Interaction volume radius: 5 \u00c5
Interaction volume height: 10 \u00c5
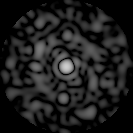
Disorder parameter: 0.8142